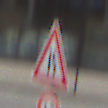
Verkehrszeichen: EinseitigVerengteFahrbahnRechts
Zusatzzeichen unten: Geschwindigkeit40
Umgebung: Outdoor, Urban
Tageszeit: Midday
Wetter: Overcast
Licht: Natural
Jahreszeit: NotSpecified
Kontrast: LowContrast